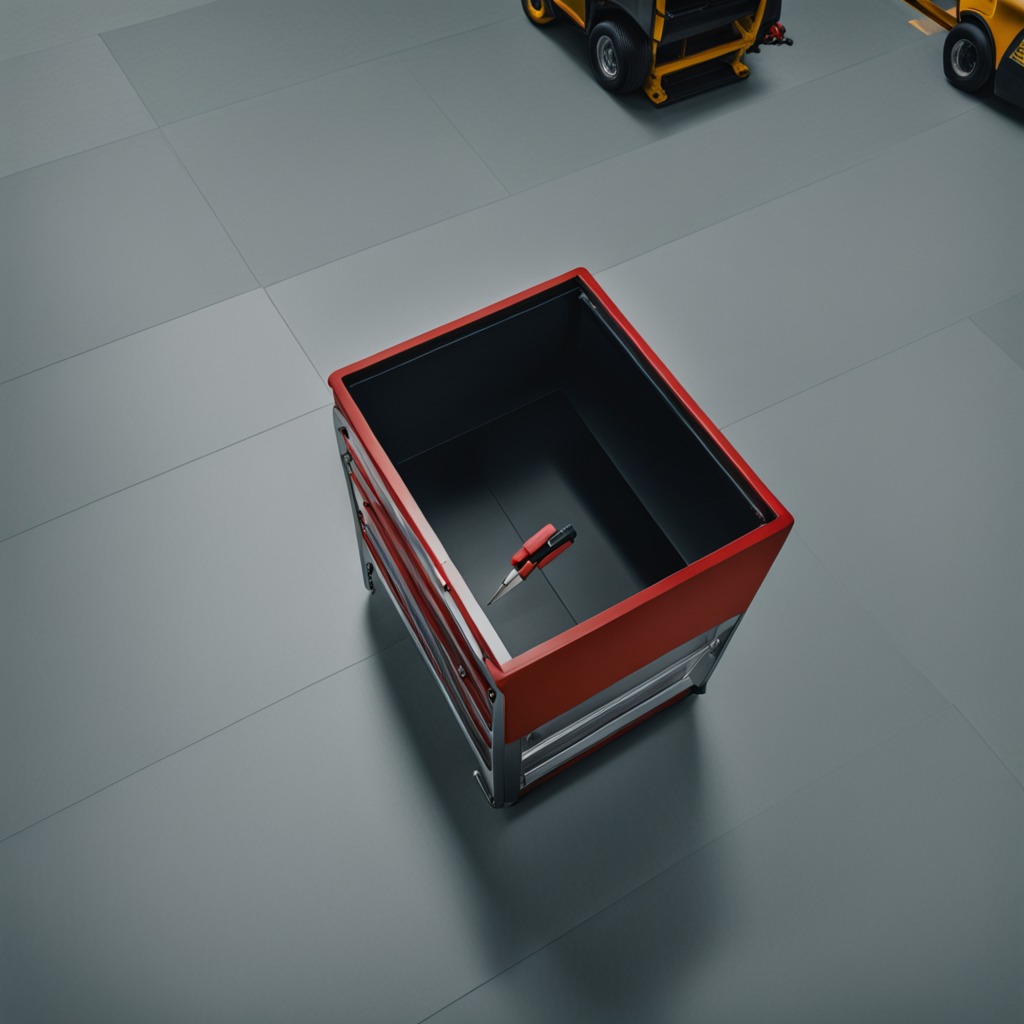
A utility knife is lying on the toolbox surface in an airplane hangar workshop.